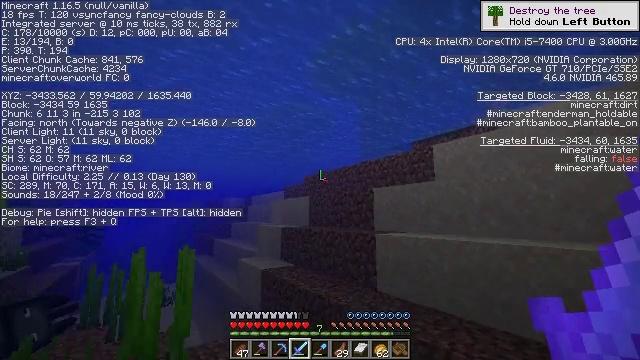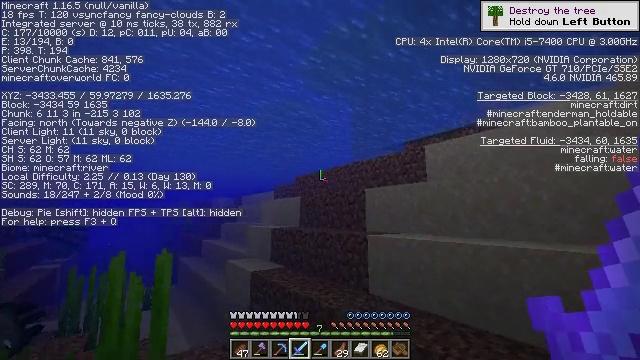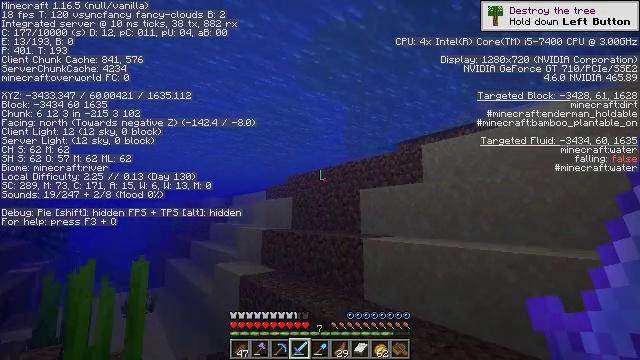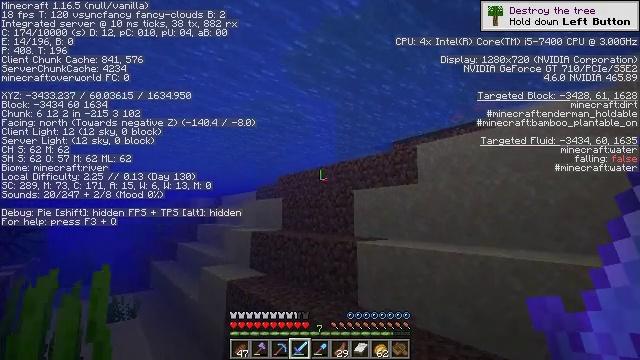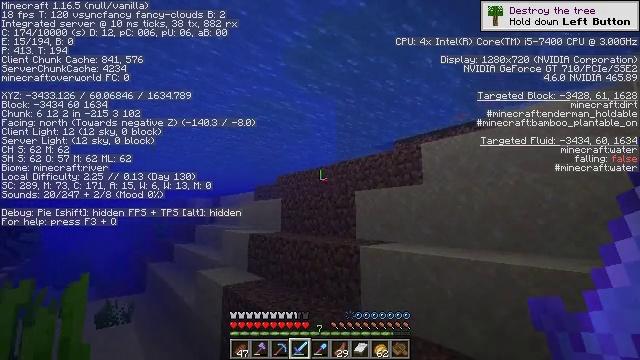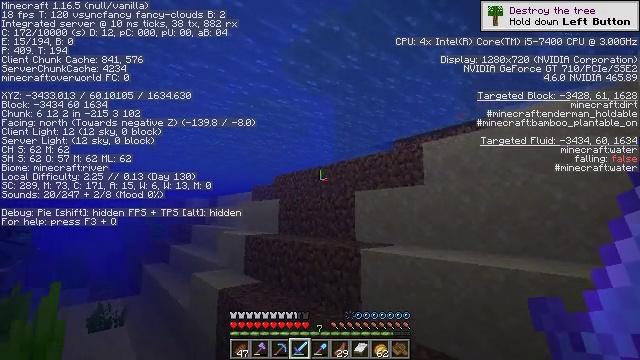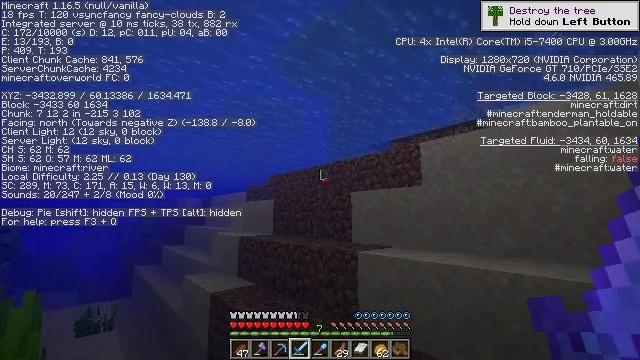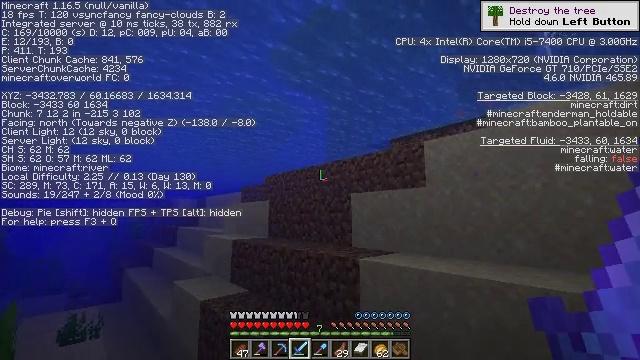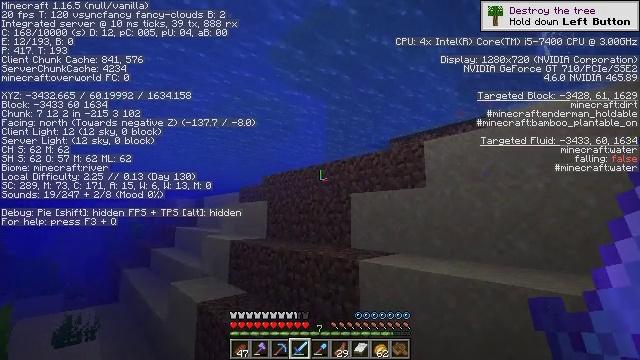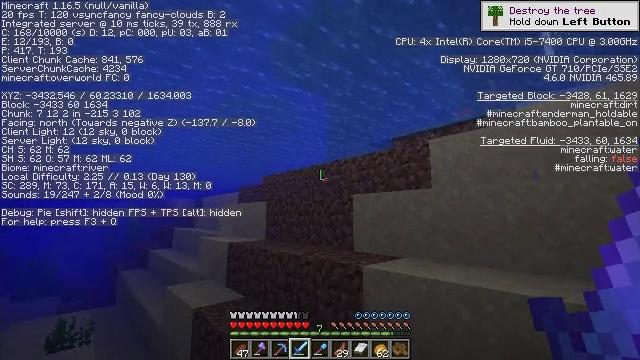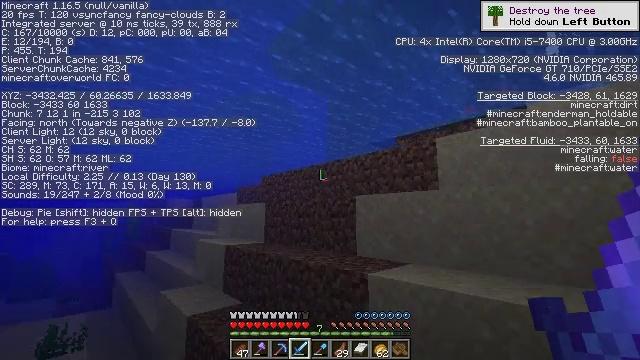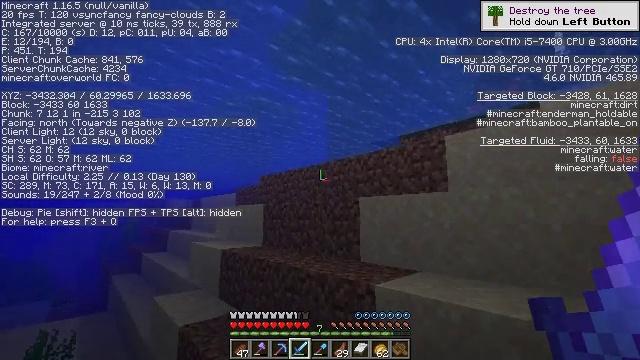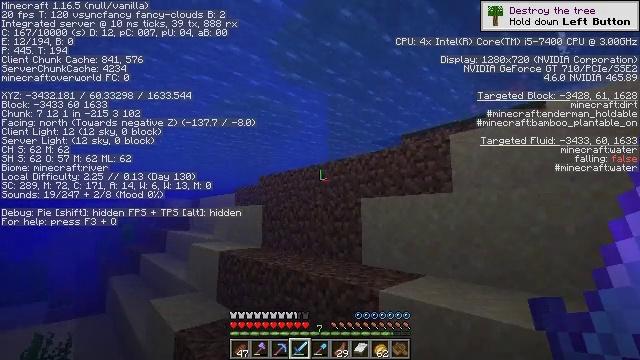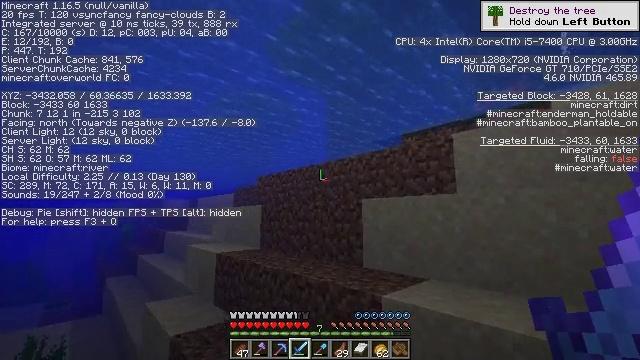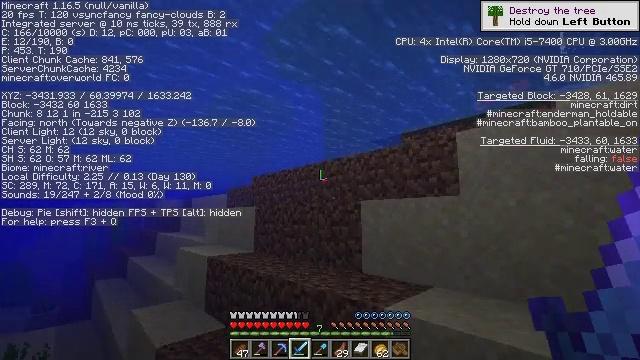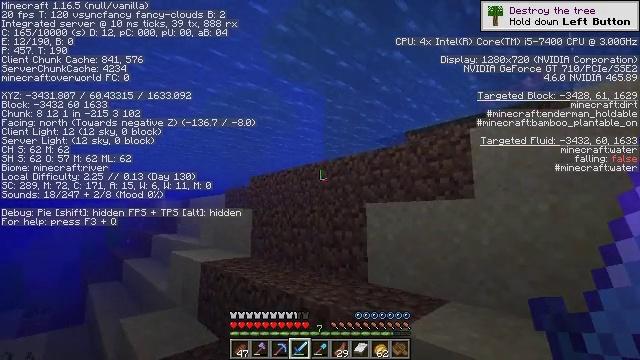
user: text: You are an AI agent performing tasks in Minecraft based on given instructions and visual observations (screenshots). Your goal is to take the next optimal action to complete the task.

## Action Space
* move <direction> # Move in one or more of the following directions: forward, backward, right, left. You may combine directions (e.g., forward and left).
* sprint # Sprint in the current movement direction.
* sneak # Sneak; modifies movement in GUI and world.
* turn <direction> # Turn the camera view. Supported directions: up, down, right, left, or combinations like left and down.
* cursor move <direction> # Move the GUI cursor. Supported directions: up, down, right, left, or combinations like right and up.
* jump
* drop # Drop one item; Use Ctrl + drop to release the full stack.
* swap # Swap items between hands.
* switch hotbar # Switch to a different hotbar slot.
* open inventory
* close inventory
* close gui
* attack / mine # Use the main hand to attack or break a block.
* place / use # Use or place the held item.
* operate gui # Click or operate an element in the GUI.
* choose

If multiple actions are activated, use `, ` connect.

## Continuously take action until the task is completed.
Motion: motion action
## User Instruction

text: Hunt animals.
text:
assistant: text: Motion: move forward, turn right
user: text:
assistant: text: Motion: move forward, turn right
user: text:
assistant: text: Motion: move forward, turn right
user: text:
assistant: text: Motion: move forward
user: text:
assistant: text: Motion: move forward
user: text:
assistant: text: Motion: move forward, turn right
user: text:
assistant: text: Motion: move forward
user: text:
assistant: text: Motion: move forward
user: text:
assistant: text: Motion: move forward
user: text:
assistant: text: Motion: move forward
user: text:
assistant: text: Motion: move forward
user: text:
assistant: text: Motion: move forward
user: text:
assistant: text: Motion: move forward
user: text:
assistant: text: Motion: move forward
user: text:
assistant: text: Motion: move forward
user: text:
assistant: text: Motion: move forward
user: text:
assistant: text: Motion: move forward
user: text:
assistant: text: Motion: move forward
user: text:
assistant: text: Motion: move forward
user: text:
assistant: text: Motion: move forward
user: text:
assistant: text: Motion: move forward
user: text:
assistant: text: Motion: move forward
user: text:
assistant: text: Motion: move forward
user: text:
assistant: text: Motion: move forward
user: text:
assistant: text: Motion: move forward
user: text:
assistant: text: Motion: move forward
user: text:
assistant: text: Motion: move forward
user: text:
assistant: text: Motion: move forward, turn right
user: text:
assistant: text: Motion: move forward, turn right, jump
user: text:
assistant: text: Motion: move forward, jump